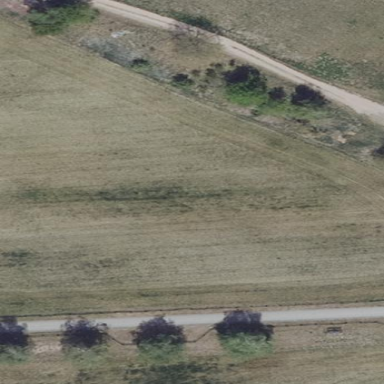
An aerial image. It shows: Area covered with grass.